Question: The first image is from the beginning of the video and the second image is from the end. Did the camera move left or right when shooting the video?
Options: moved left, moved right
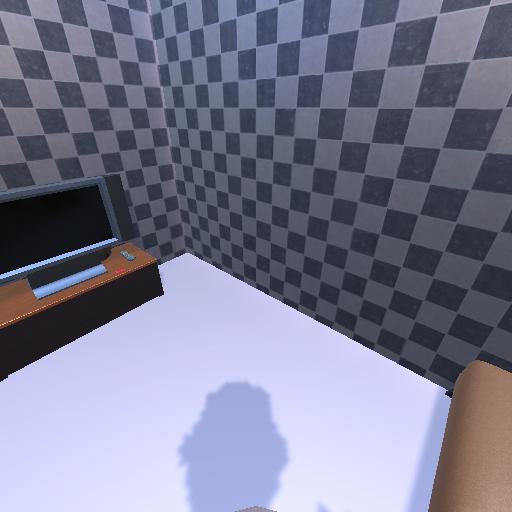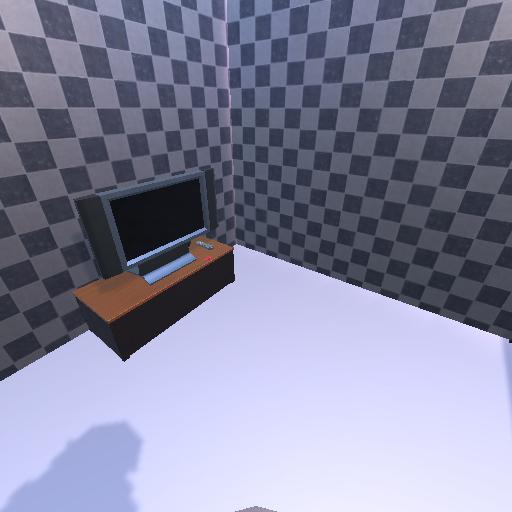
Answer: moved left